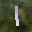
Label: 1